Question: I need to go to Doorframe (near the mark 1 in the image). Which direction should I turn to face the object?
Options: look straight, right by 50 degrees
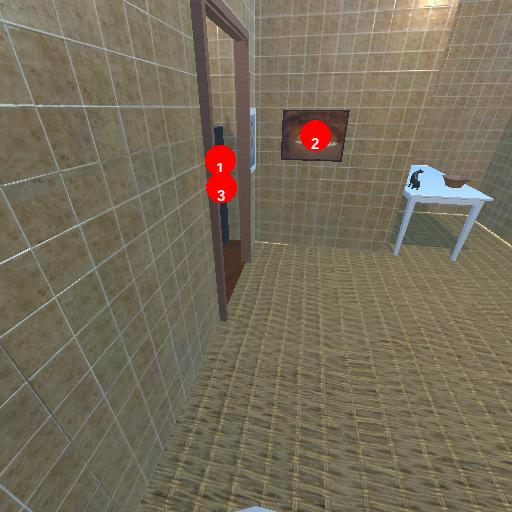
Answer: look straight